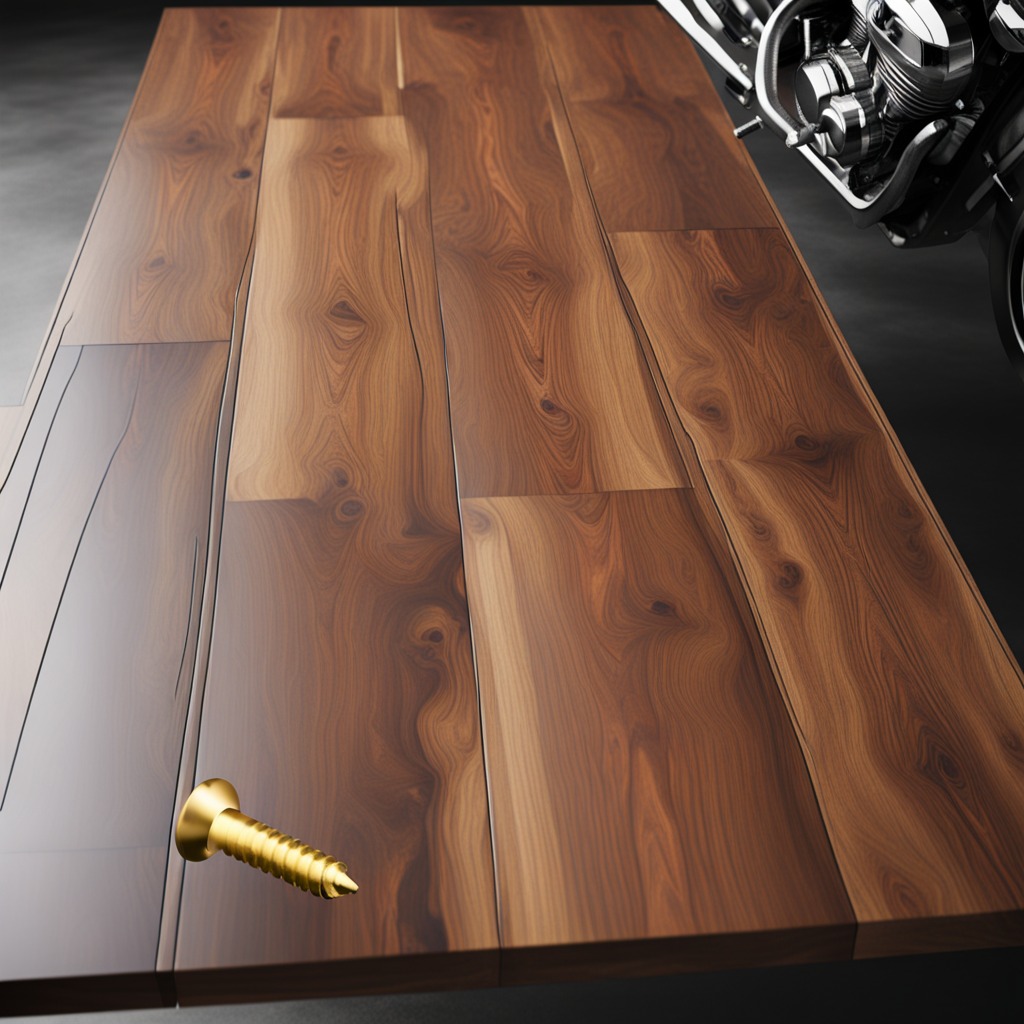
A metal screw is lying on an oil-spilled wooden table in a vintage motorcycle garage.